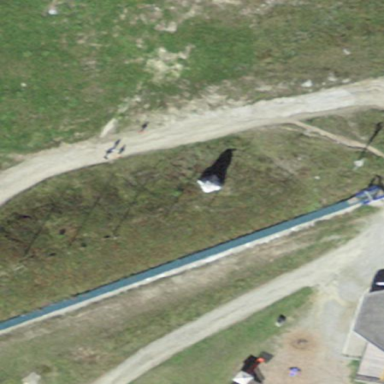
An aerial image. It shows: Downhill ski slope.